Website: lowes
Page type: stored-credit-cards
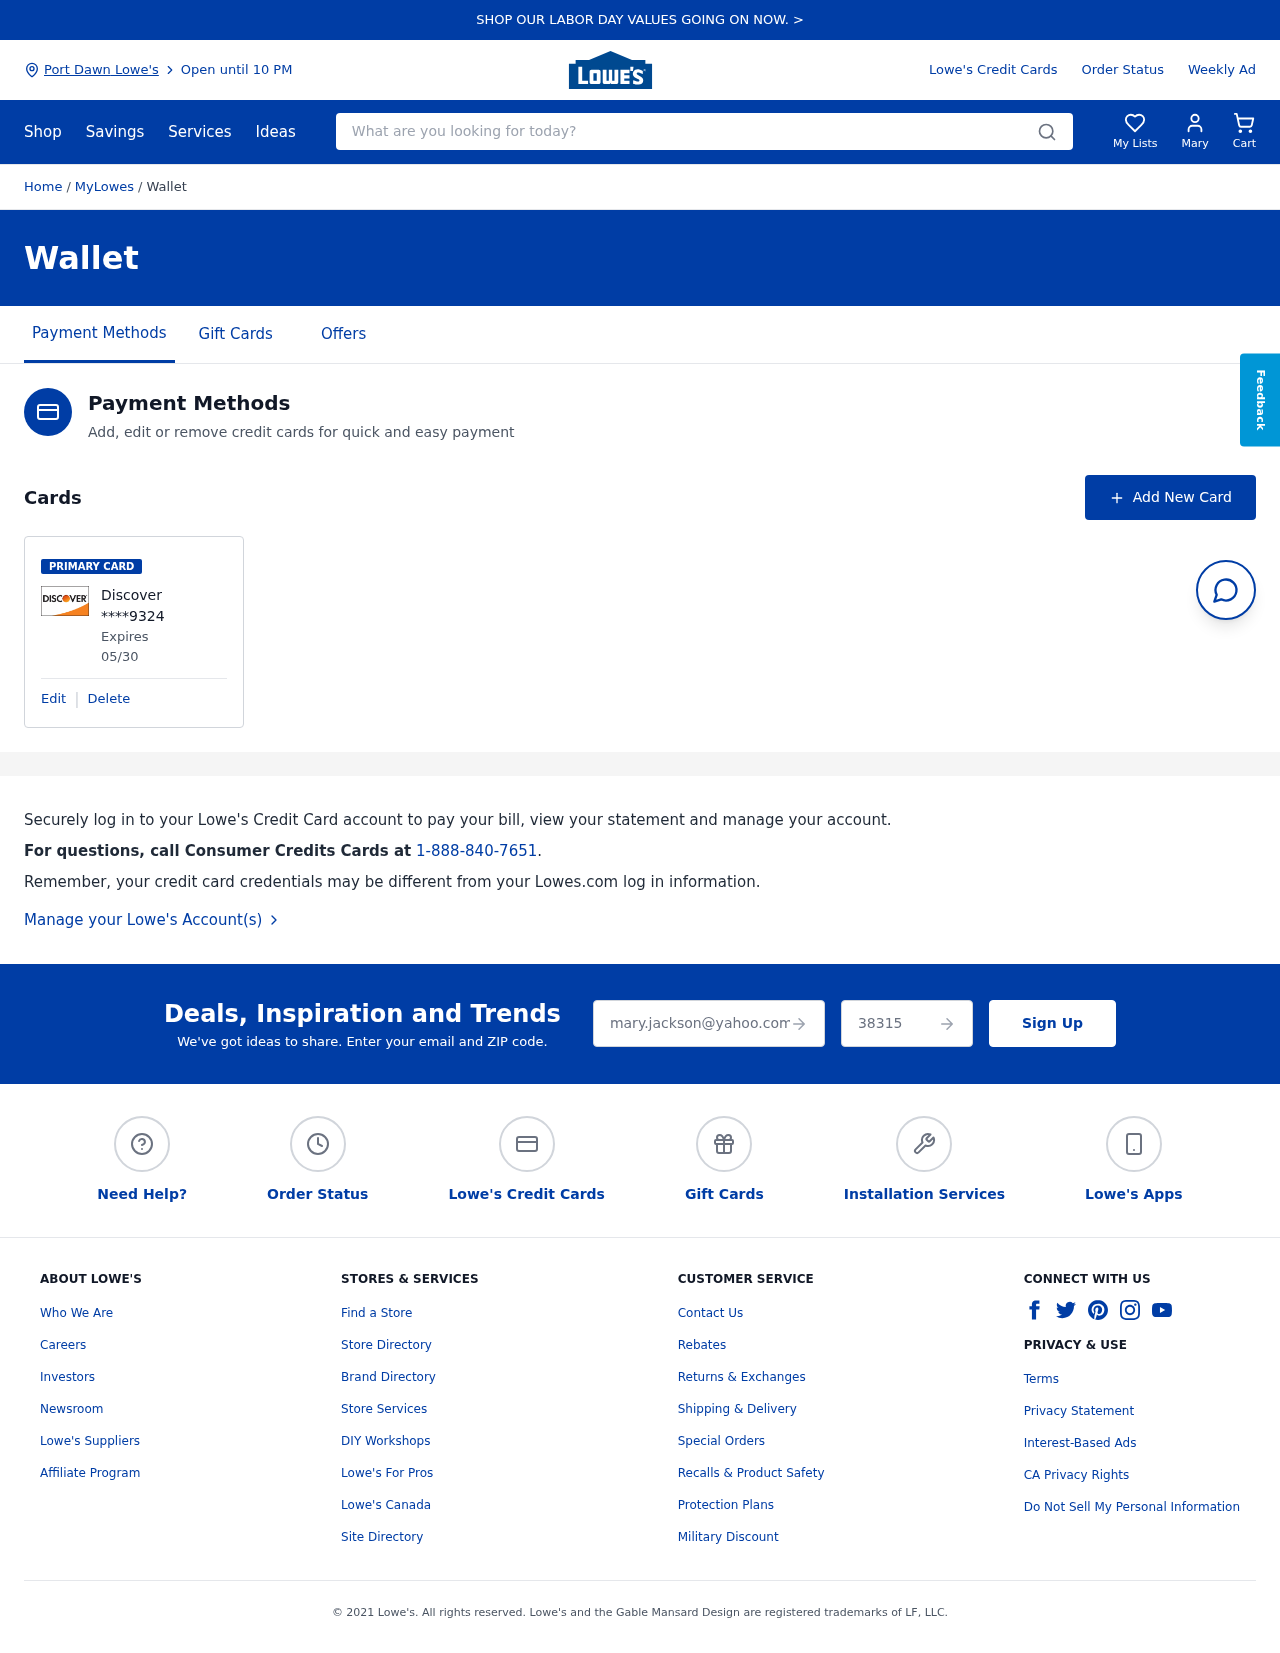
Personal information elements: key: PII_CARD_EXPIRY
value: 05/30
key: PII_CARD_LAST4
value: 9324
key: PII_CARD_TYPE
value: Discover
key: PII_CITY
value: Port Dawn Lowe's
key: PII_EMAIL
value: mary.jackson@yahoo.com
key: PII_FIRSTNAME
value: Mary
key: PII_POSTCODE
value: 38315
Search elements: key: HEADER_SEARCH
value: What are you looking for today?